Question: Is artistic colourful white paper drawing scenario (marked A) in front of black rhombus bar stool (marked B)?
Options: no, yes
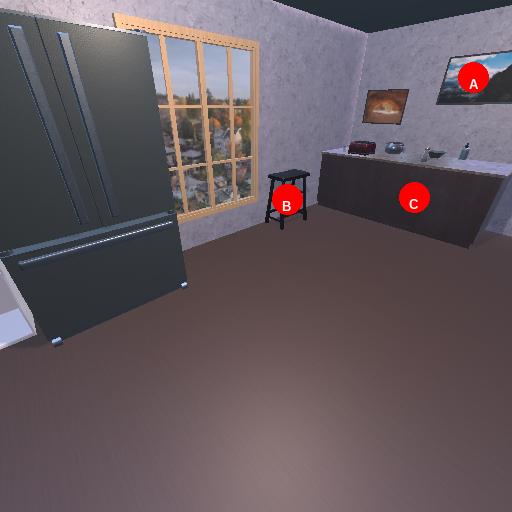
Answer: no